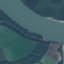
Land use / land cover: River